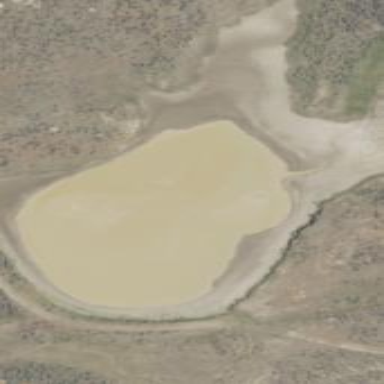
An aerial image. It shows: Reservoir.